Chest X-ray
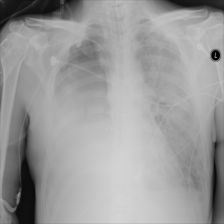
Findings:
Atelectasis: negative
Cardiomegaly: negative
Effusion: negative
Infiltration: negative
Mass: negative
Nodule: negative
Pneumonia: negative
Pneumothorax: negative
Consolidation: negative
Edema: negative
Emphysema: negative
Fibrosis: negative
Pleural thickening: negative
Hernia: negative